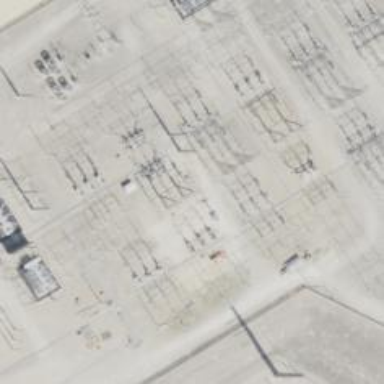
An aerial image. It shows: Power tower.